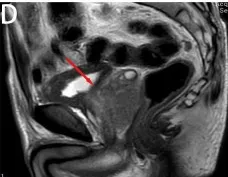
Chest computed tomography (CT) and prostate magnetic resonance imaging (MRI) scan of the patient throughout the course of diagnosis and treatment. , Imaging changes of chest CT (mediastinal window and pulmonary window) and prostate MR at different time points.
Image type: radiology (mri)